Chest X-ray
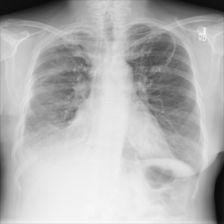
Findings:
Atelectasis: negative
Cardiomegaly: negative
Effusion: positive
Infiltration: negative
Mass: negative
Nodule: negative
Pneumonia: negative
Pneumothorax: negative
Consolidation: negative
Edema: negative
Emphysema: negative
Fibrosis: negative
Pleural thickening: positive
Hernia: negative